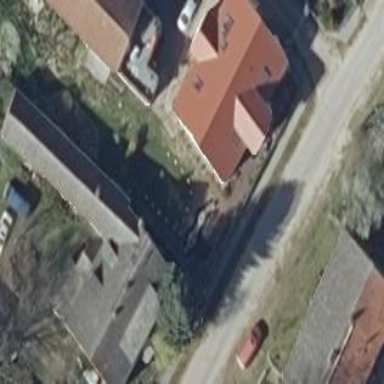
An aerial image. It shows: Residential building.